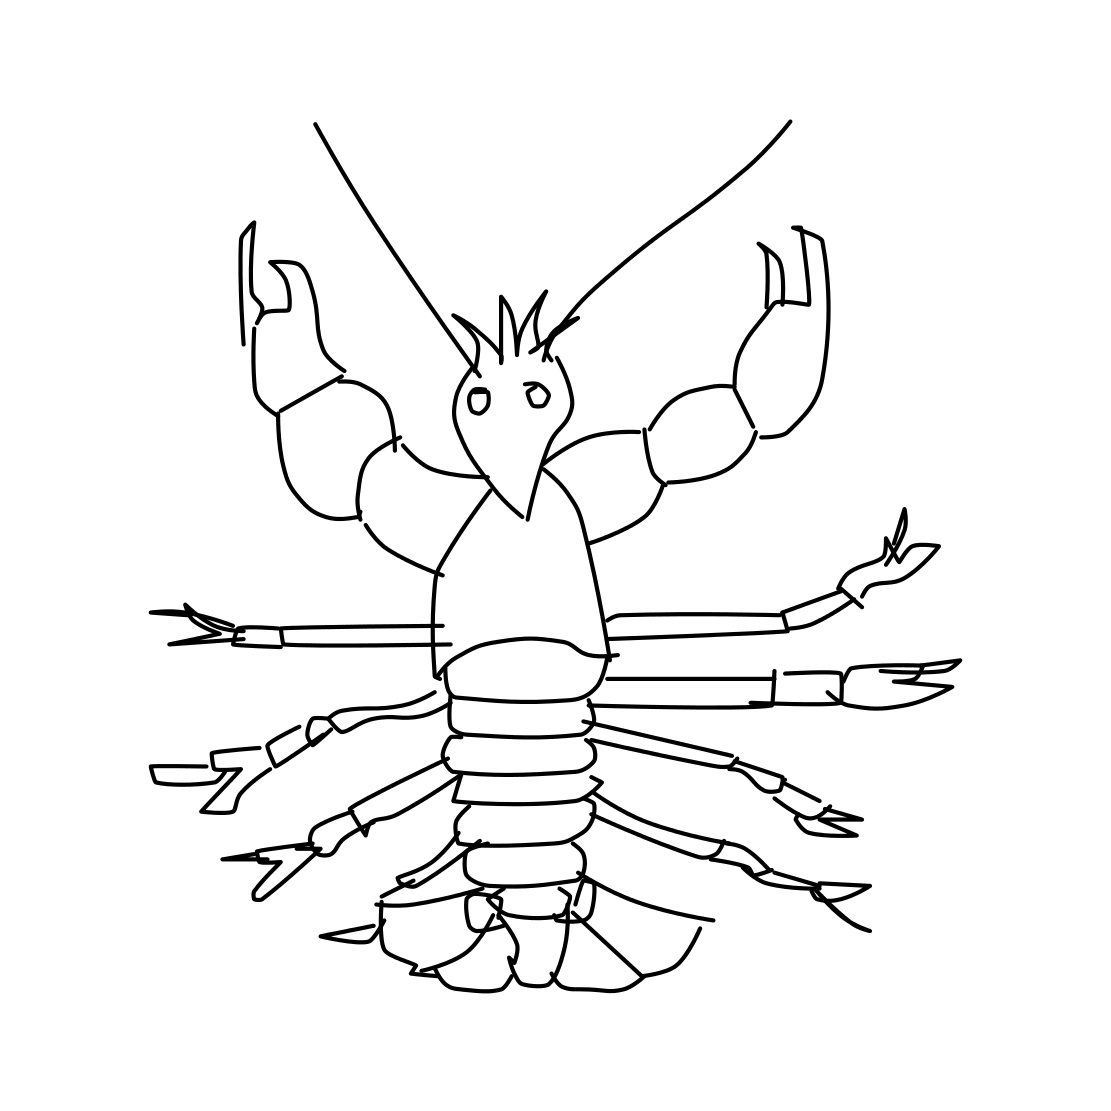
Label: lobster